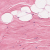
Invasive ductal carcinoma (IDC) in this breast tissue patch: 0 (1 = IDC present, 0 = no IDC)